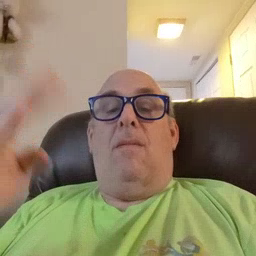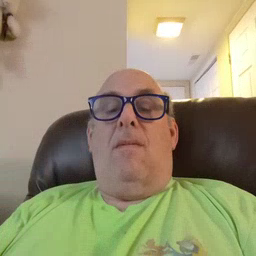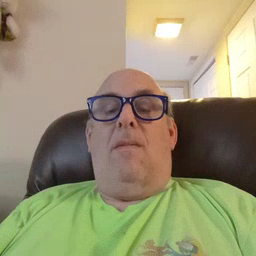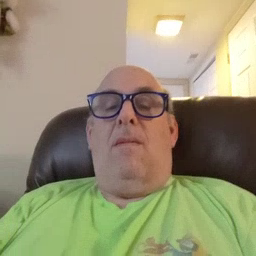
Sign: open